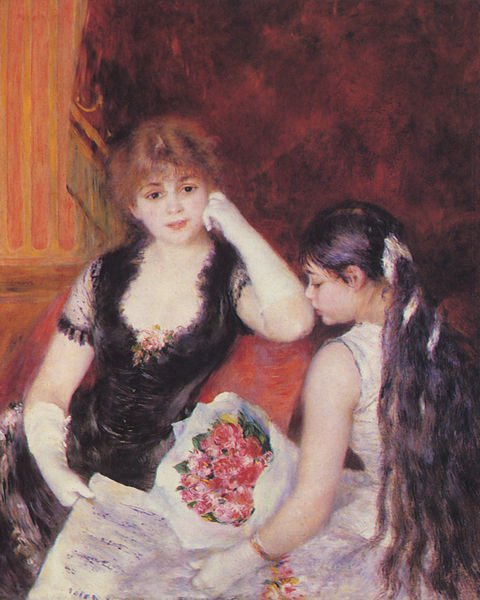
Titel: Beim Konzert
Künstler: Pierre Auguste Renoir
Standort: Williamstown (Massachusetts)
Institution: Sterling and Francine Clark Art Institute
Schlagwörter: blätter, gemälde, haut, weiß, frauen, gelb, grün, mädchen, ocker, sitzen, ausschnitt, blume, blumen, braun, brust, busen, decolte, degas, elegant, frankreich, frau, frisur, geste, grau, haar, handschuh, handschuhe, hintergrund, kleid, kleider, licht, mund, nase, ohr, orange, paris, profil, raum, renoir, schmuck, schwarz, stützen, säule, zimmer, blick, blüte, dame, rose, rosen, rot, beige, malerei, schleife, jung, wand, arm, arme, augen, band, blass, gesicht, halten, inkarnat, kleidung, lang, spitze, ärmel, bildnis, portrait, porträt, vorhang, öl, pastos, auge, fransen, gold, haare, sitzend, stoff, kind, mutter, tochter, blatt, oper, prostituierte, sängerin, theater, dekollete, frontal, hübsch, kinn, lippen, locken, rosa, scheitel, schulter, seide, kinder, lächeln, taille, schrift, papier, sofa, zwei, noten, lila, violett, haarband, romantik, treppe, tulpen, nasen, tapete, zopf, impressionistisch, monet, brauen, notenblatt, angelehnt, strauss, rüschen, sinnieren, wange, ellenbogen, geschlossen, lider, wimpern, abendkleid, blumenstrauss, schwestern, dirne, rothaarig, doppelbildnis, denken, seite, text, zeitung, lautrec, schwester, programm, schweigen, armband, armreif, seiten, brief, korsett, lichtquelle, nelken, bänder, kannelüren, ind, schauspielerin, opera, bukett, ratschlag, ärmellos, leger, verehrer, roter vorhang, schwarzes kleid, elli, ellis, pipillen, madxhen, artm